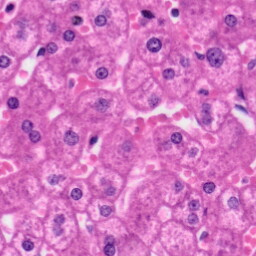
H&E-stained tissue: Liver